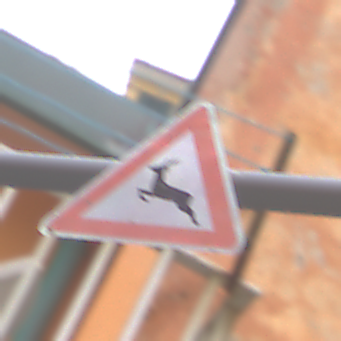
Verkehrszeichen: WildwechselRechts
Umgebung: Outdoor, Urban
Tageszeit: Midday
Wetter: Overcast
Licht: Natural
Jahreszeit: NotSpecified
Kontrast: LowContrast